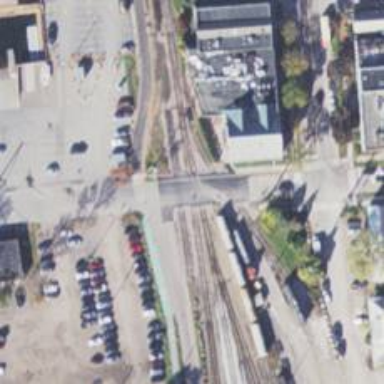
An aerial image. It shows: Level crossing along the railway.